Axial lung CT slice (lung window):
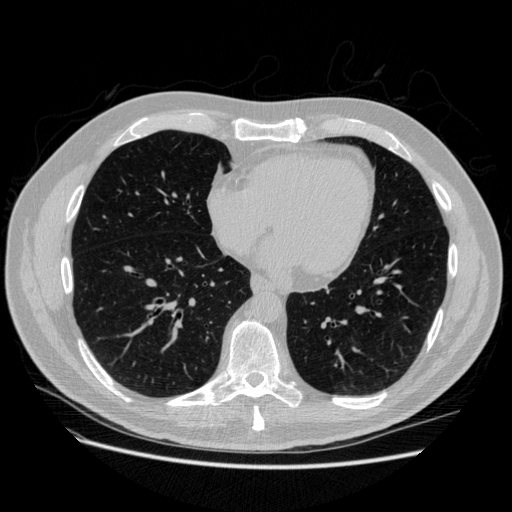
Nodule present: no